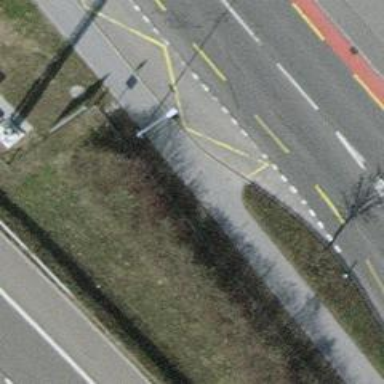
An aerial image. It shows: Platform for public transport is situated by the road.